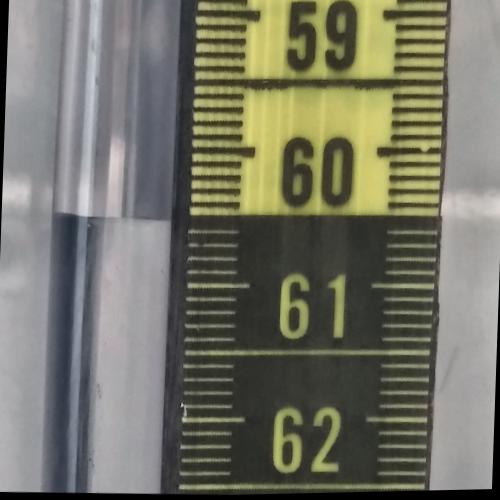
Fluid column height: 60.5 cm